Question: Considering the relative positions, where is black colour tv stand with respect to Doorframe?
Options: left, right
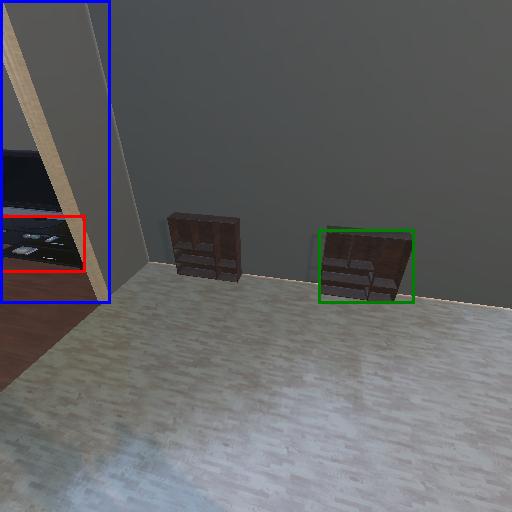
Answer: left